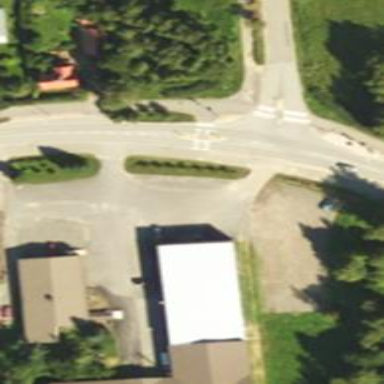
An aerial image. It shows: Uncontrolled road crossing.